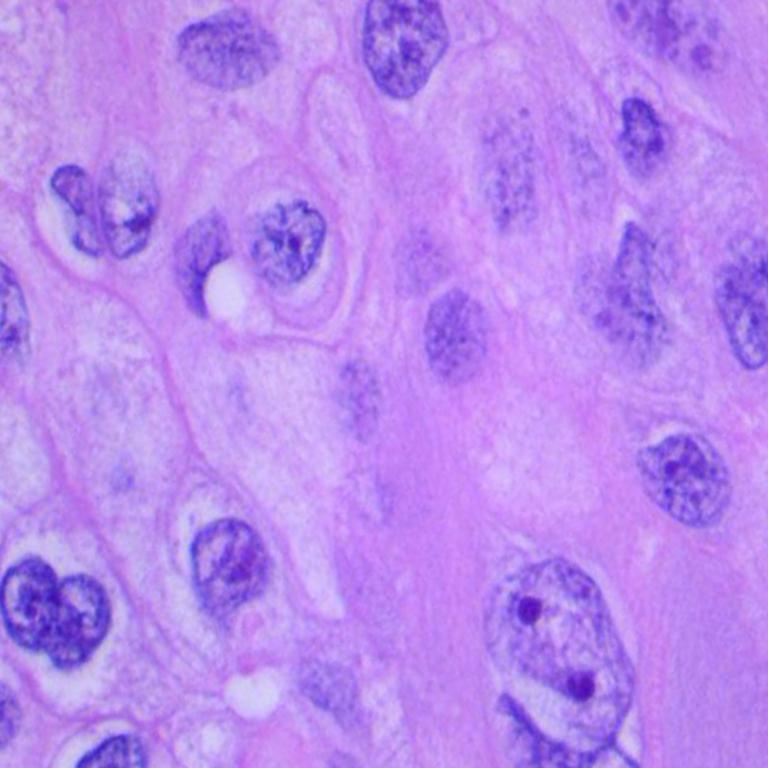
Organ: lung
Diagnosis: squamous carcinomas